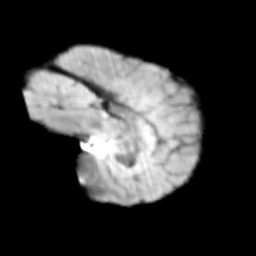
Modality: T2w
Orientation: sagittal
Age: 13
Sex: male
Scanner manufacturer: siemens
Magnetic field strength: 3 T
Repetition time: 3.8 s
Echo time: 0.07 s